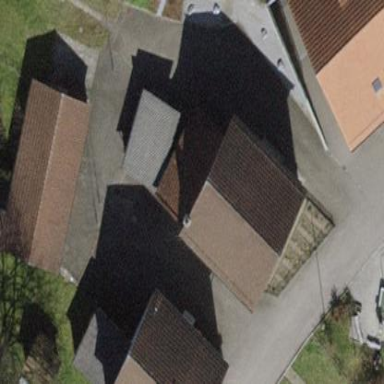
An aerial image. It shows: Building with tile roof.